Aerial crown-view tile of a tropical tree (Barro Colorado Island, Panama), acquired 20240716:
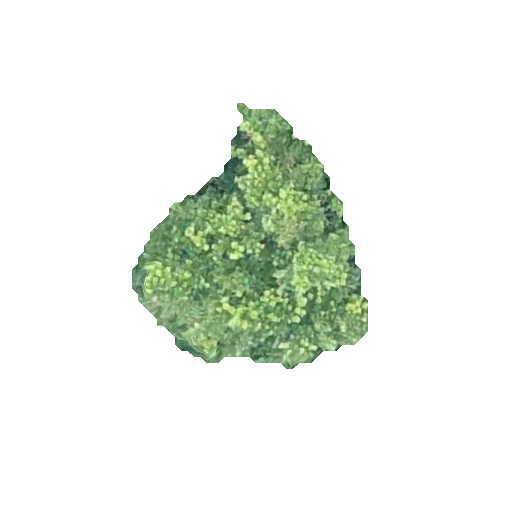
Species: Anacardium excelsum
GBIF accepted scientific name: Anacardium excelsum
Crown area: 61.651 m²